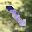
Label: 1